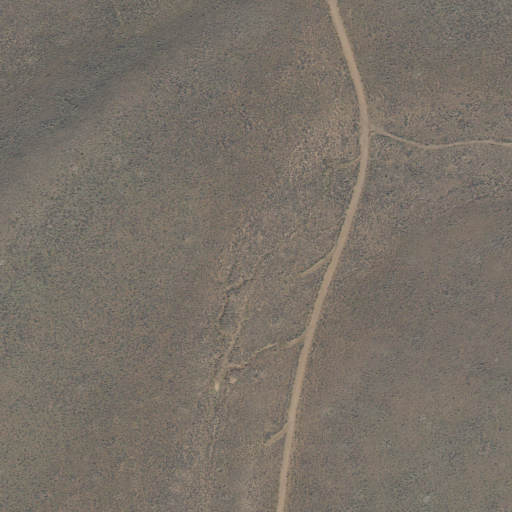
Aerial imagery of valley in Utah named Echard Canyon containing shrub, open development, and low intensity development